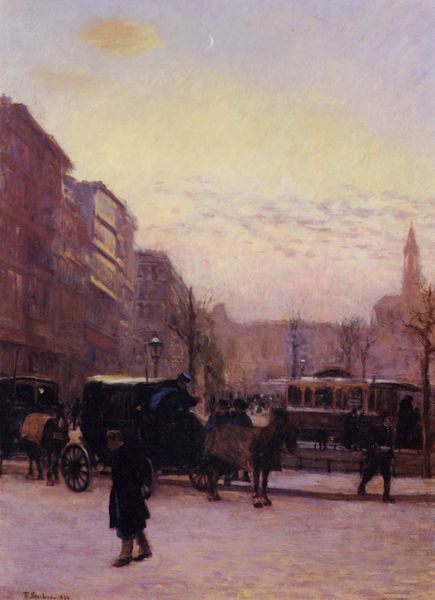
Titel: Berlin, Lausitzer Platz und Emmauskirche
Künstler: Franz Skarbina
Standort: Berlin
Institution: Alte Nationalgalerie
Schlagwörter: baum, berg, blau, gemälde, himmel, mann, weiß, wolken, bäume, gelb, impressionismus, kirchturm, landschaft, menschen, ocker, stadt, äste, abend, braun, degas, fenster, grau, impressionisme, laterne, laternen, licht, paris, schwarz, strasse, zeichnung, gebäude, haus, park, rot, schnee, weg, anzug, wand, signatur, horizont, häuser, hügel, kalt, morgen, sonnenaufgang, vögel, zweige, kirche, rauch, sonne, boden, mantel, rosa, pferd, pferde, räder, turm, pferdedecke, ansicht, fassade, fassaden, passanten, pflaster, mittag, lila, nebel, sonnenuntergang, violett, kahl, herbst, winter, amerika, droschke, fußgänger, kutsche, kutschen, platz, speichen, rad, wagen, caillebotte, impressionistisch, homme, jaune, warten, unscharf, grossstadt, mond, berlin, gehsteig, passant, spaziergang, pleinair, schwarm, noir, kutscher, trüb, leben, ross, rosse, bahn, straßenlaterne, kühl, usa, spaziergänger, mild, lumière, ombre, stockwerke, arbre, soleil, ciel, paysage, peinture, schwar, cheval, chevaux, lune, gaslaterne, clocher, veduta, ville, bleu, figures, morgensonne, impressionsimus, straßenbahn, tram, pferdekutsche, nuage, nuages, couleur, manet, touche, eglise, monet, pferdebahn, gefährt, wolk, america, chariot, brouillard, brume, froid, hiver, neige, impressionnisme, silhouette, soir, turner, croissant, neumond, aube, crépuscule, perspective, häusser, clair, passants, harmonie, rue, roue, attelage, obscur, transport, roues, immeubles, voiture, paysage urbain, vorabend, jour, zunehmend, place, haltestation, london, ury, fiacre, lampadaire, pavé, e, kiosque, pfslaster, clochet, calèche, calèches, réverbère, solei, cle, tramway, nüsschen, warzenförmige nüsschen, feigwarze, cfépuscule, xizl